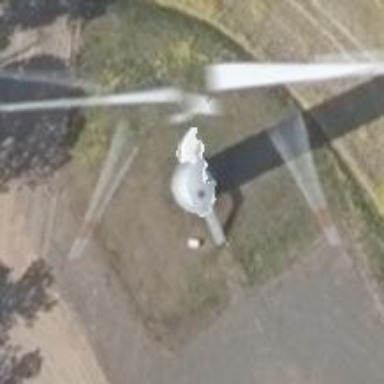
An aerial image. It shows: Wind power generator with horizontal axis wind turbine manufactured by Vestas.